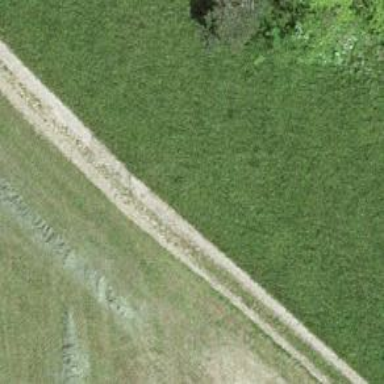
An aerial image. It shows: Track road with grade4 tracktype.